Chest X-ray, AP view. Patient: 68 years old, sex F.
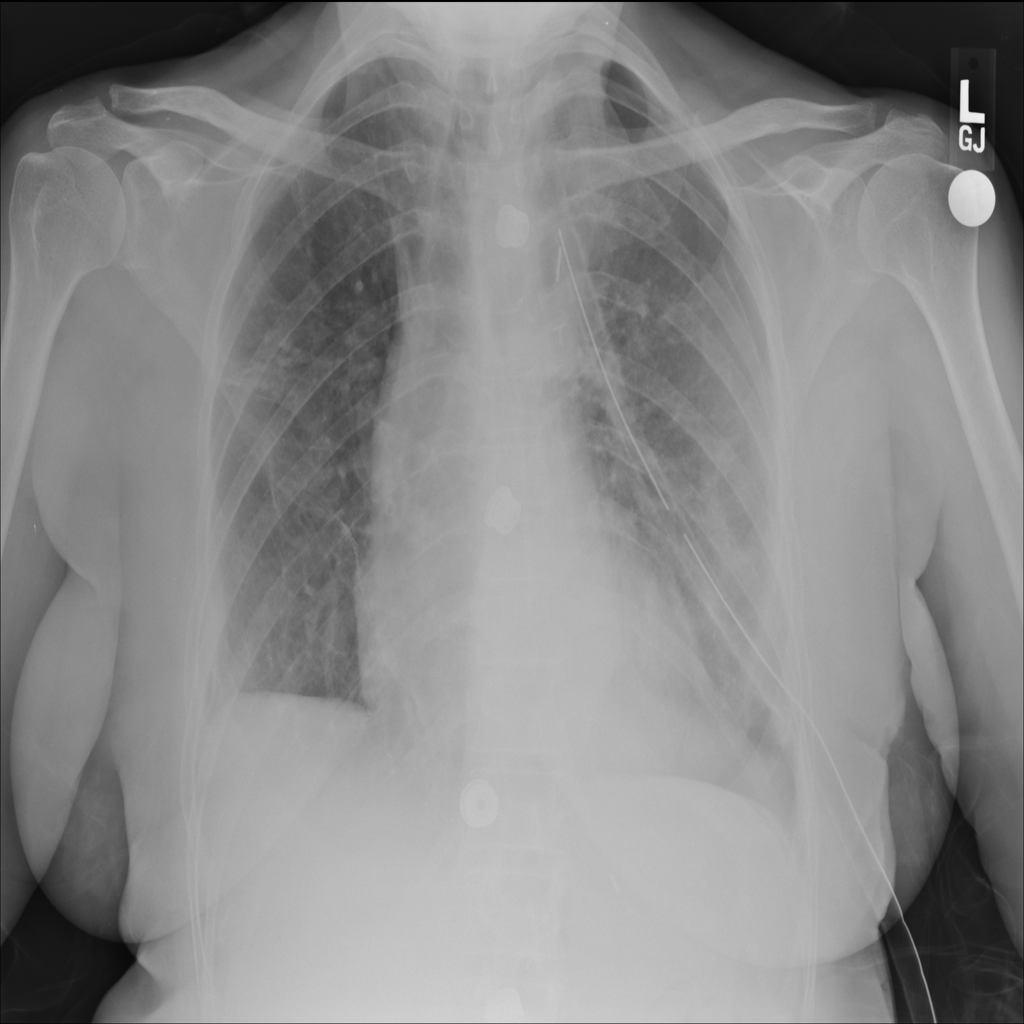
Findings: Pneumothorax